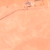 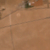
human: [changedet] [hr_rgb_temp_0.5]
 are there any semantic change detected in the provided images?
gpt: Two roads were realized below the existing one.